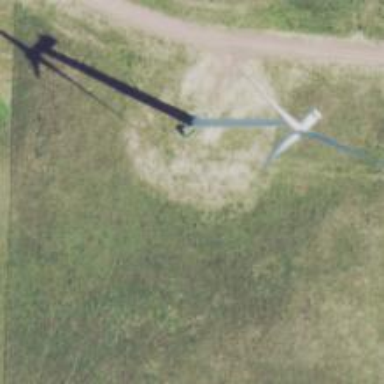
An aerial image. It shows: Wind generator powered by horizontal axis wind turbine.